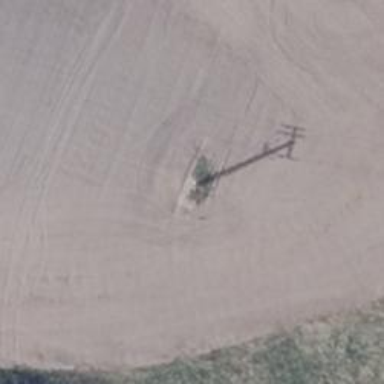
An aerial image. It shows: Minor power line.